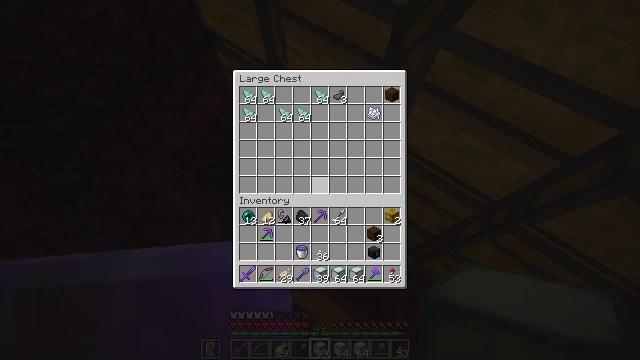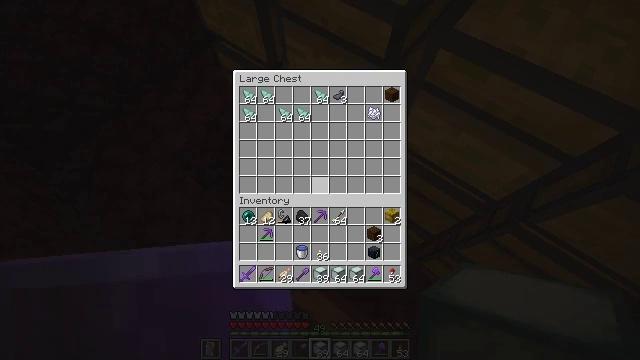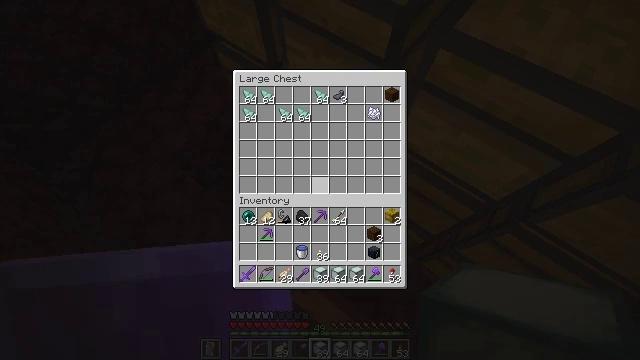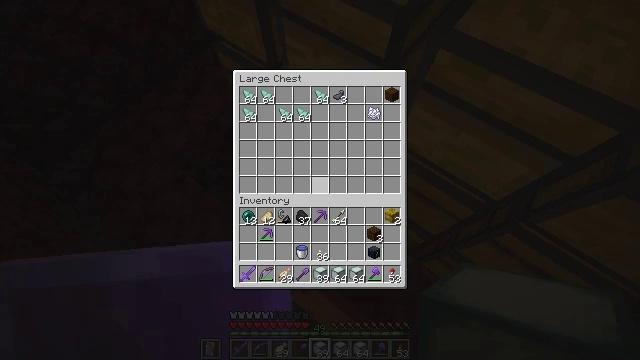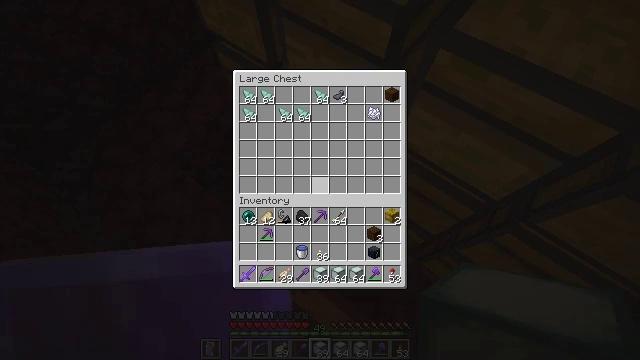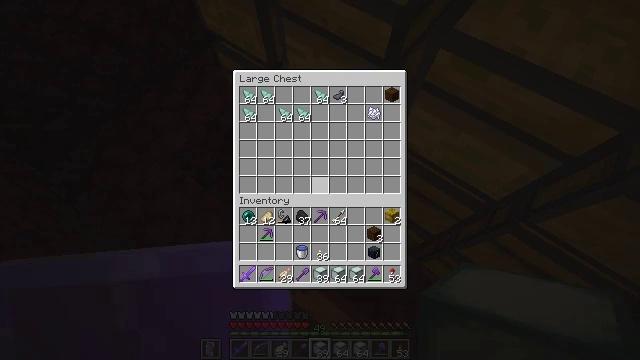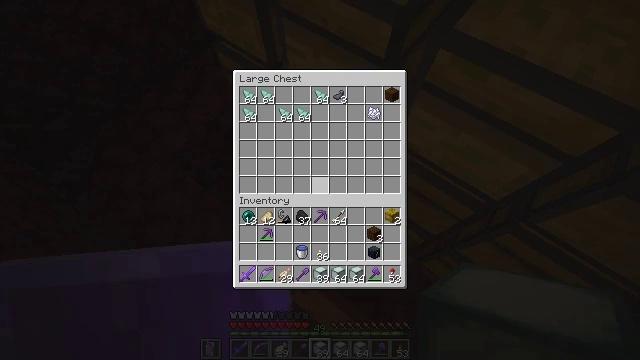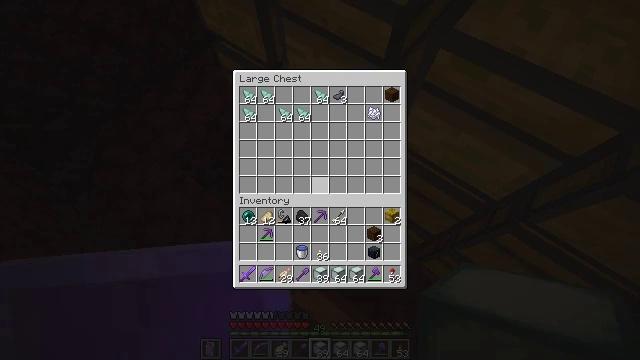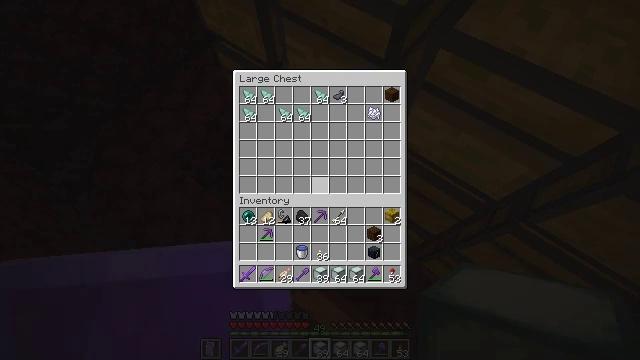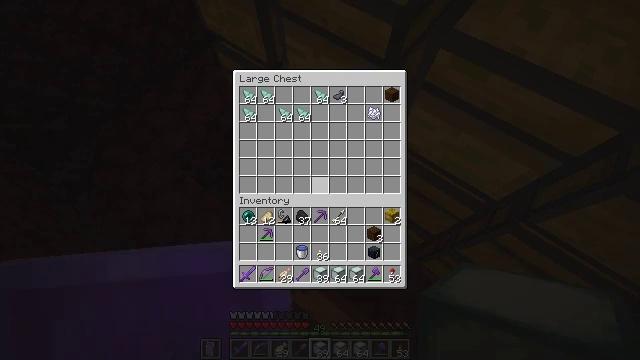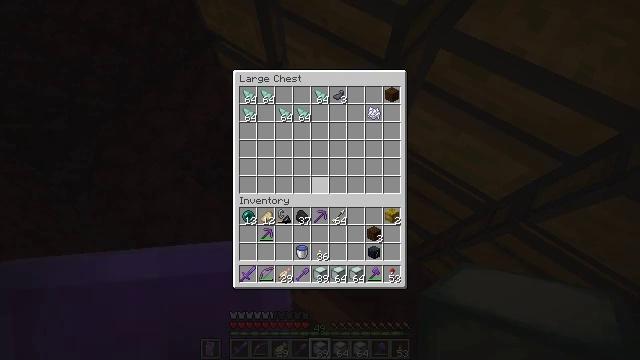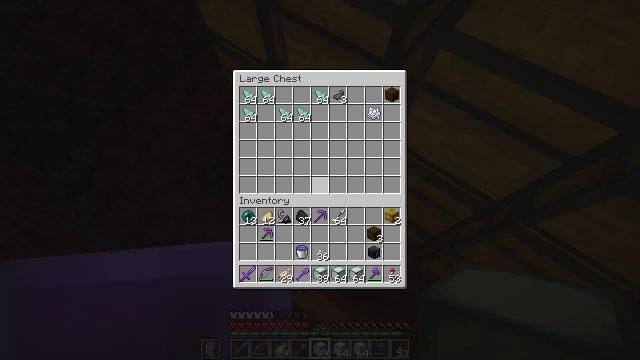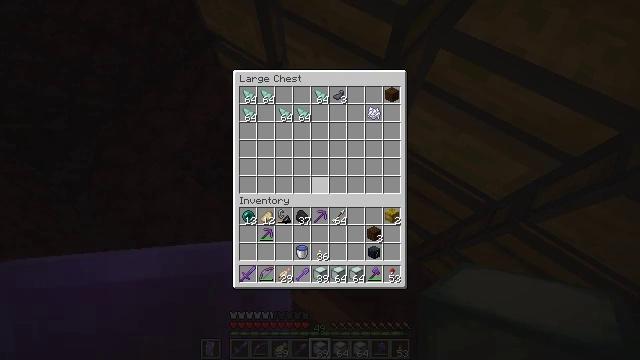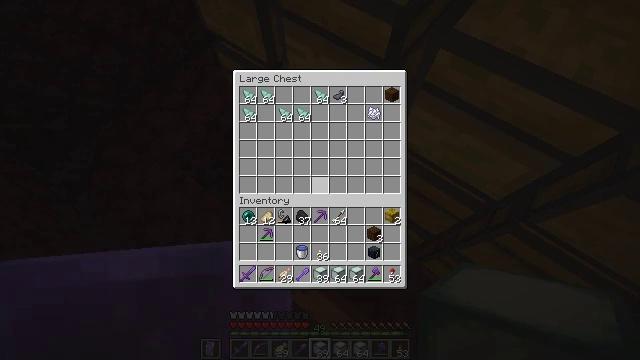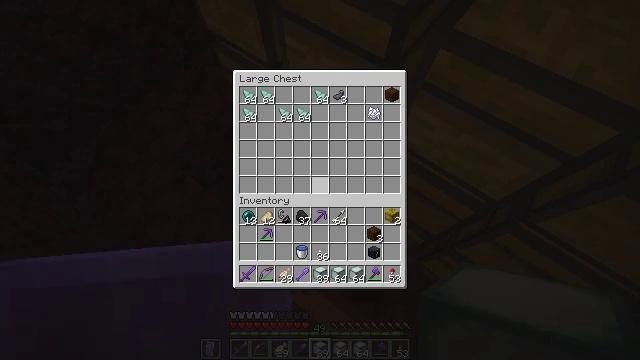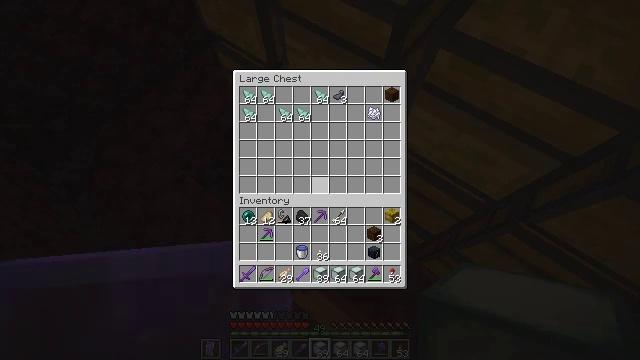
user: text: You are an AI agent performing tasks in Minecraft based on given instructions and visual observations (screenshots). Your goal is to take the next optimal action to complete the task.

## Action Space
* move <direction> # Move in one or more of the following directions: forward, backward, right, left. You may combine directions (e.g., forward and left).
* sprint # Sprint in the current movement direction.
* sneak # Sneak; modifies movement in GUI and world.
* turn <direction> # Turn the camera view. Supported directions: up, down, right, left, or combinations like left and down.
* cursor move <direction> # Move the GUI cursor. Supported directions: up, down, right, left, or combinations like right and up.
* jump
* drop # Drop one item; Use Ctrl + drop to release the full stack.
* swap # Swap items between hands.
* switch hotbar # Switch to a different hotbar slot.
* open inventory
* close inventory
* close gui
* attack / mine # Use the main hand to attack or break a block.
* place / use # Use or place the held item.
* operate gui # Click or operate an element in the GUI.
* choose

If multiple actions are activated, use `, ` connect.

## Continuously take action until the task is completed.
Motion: motion action
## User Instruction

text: Attack the crafting table to break it.
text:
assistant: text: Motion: no_op
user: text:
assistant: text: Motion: no_op
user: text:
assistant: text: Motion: no_op
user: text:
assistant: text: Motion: no_op
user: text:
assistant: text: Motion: no_op
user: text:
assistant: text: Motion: no_op
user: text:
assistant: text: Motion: no_op
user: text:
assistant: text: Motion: no_op
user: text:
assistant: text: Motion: no_op
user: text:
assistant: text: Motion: no_op
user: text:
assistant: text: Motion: no_op
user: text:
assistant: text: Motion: no_op
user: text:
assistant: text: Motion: no_op
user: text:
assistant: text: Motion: no_op
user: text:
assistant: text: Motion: no_op
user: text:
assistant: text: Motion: no_op
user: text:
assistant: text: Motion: no_op
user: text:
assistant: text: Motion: no_op
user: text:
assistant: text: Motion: no_op
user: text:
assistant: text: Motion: no_op
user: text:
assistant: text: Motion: no_op
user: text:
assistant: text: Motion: no_op
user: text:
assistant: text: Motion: no_op
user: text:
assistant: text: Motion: no_op
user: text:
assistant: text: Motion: turn left and up
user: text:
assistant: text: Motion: turn left and up
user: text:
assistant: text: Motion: no_op
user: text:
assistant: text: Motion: no_op
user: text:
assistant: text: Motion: no_op
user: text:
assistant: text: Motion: no_op